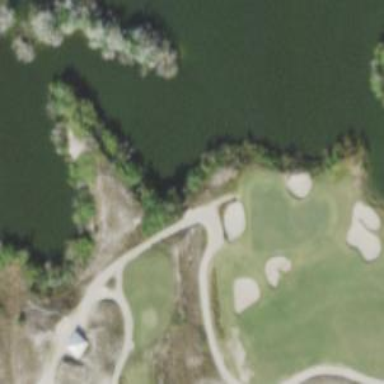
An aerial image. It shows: Path for both road and golf.